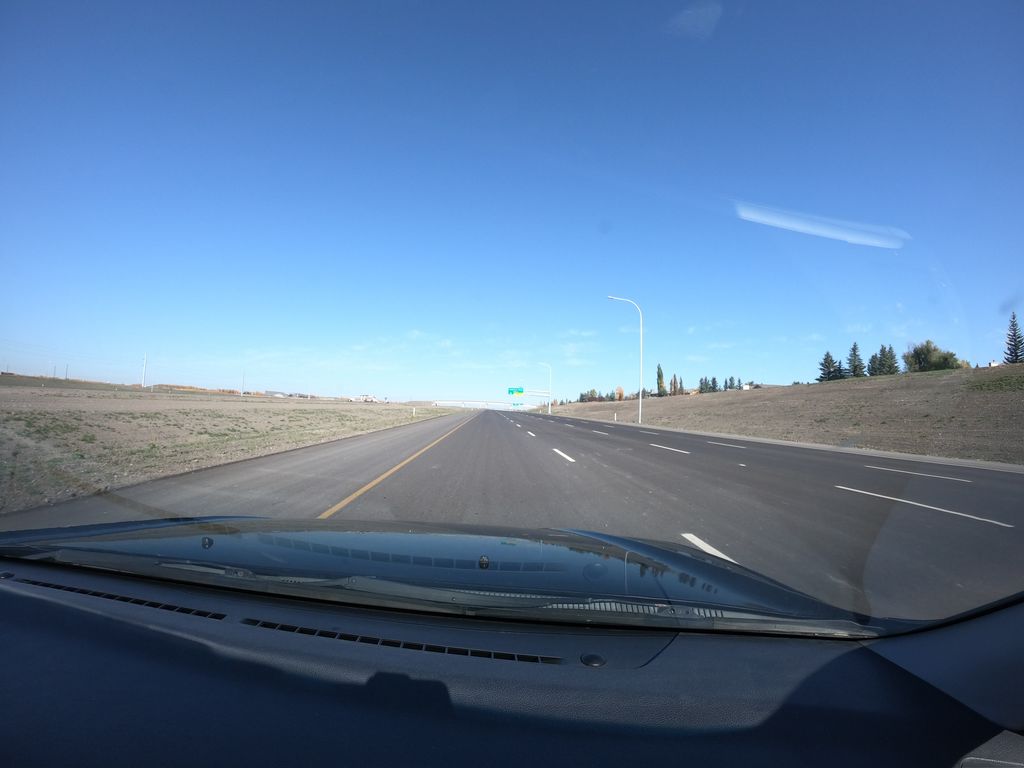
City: calgary